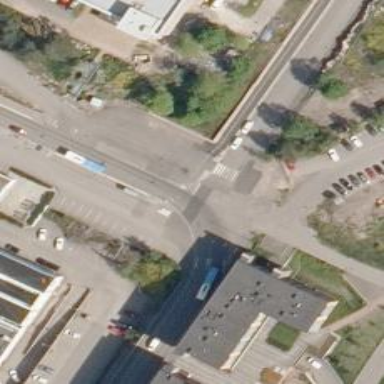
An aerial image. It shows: Tram level crossing on railway.